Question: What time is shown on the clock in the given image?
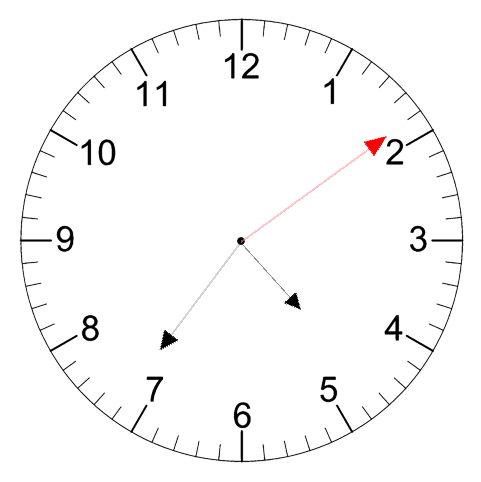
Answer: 04:36:09